Question: I have a simple html code that is below:
'''
button {
position: absolute;
font-size: x-large;
border-radius: 25px;
width: 140px;
height: 50px;
margin: 5px;
color: white;
border: none;
cursor: pointer;
}
#home-btn {
background: orange;
}
#panel-btn {
background: yellowgreen;
right: 0;
}
'''
'''
<button title="home" id="home-btn" class="fa fa-home"></button>
<button title="panel" id="panel-btn" class="fa fa-key"></button>
'''
how can i set background color to a darker color than default background color?
here is a gif from a page that has what i want:

sorry for bad english.
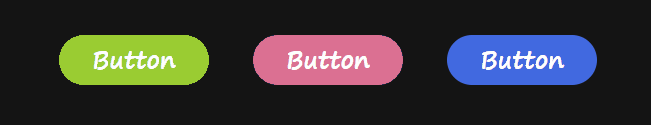
Answer: You can use a <URL>:
'''
button {
position: absolute;
font-size: x-large;
border-radius: 25px;
width: 140px;
height: 50px;
margin: 5px;
color: white;
border: none;
cursor: pointer;
transition: filter .2s;
}
button:hover {
filter: brightness(0.9);
}
#home-btn {
background: orange;
}
#panel-btn {
background: yellowgreen;
right: 0;
}
'''
'''
<button title="home" id="home-btn" class="fa fa-home"></button>
<button title="panel" id="panel-btn" class="fa fa-key"></button>
'''
From what I see in that GIF, it's probably rather increase of saturation that you want:
'''
button {
position: absolute;
font-size: x-large;
border-radius: 25px;
width: 140px;
height: 50px;
margin: 5px;
color: white;
border: none;
cursor: pointer;
transition: filter .2s;
}
button:hover {
filter: saturate(400%);
}
#home-btn {
background: orange;
}
#panel-btn {
background: yellowgreen;
right: 0;
}
'''
'''
<button title="home" id="home-btn" class="fa fa-home"></button>
<button title="panel" id="panel-btn" class="fa fa-key"></button>
'''